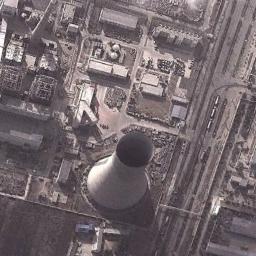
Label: thermal_power_station